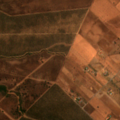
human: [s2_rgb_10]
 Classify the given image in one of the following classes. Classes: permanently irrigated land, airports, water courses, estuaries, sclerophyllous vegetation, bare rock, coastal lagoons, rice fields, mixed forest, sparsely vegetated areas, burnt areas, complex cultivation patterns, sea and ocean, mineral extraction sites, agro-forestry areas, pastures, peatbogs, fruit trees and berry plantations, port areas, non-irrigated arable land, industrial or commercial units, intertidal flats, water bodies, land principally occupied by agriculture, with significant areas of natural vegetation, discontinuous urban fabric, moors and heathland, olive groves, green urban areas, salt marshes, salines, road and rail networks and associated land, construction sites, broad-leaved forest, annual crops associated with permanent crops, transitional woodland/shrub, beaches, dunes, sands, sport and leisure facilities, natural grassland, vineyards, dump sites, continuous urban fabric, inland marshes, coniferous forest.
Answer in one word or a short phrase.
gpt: non-irrigated arable land, olive groves, annual crops associated with permanent crops, complex cultivation patterns, agro-forestry areas